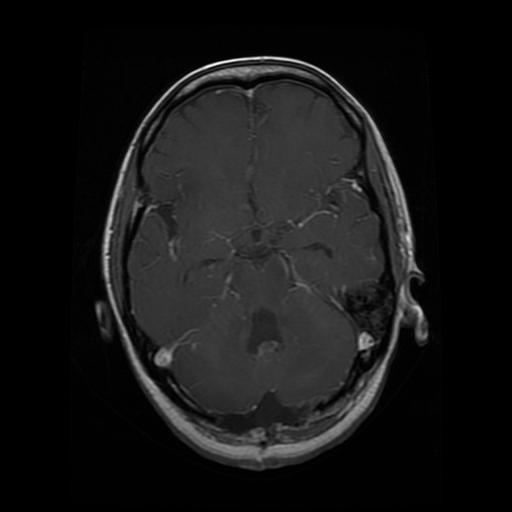
Label: glioma